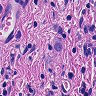
Metastatic tissue present: yes